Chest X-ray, PA view. Patient: 49 years old, sex M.
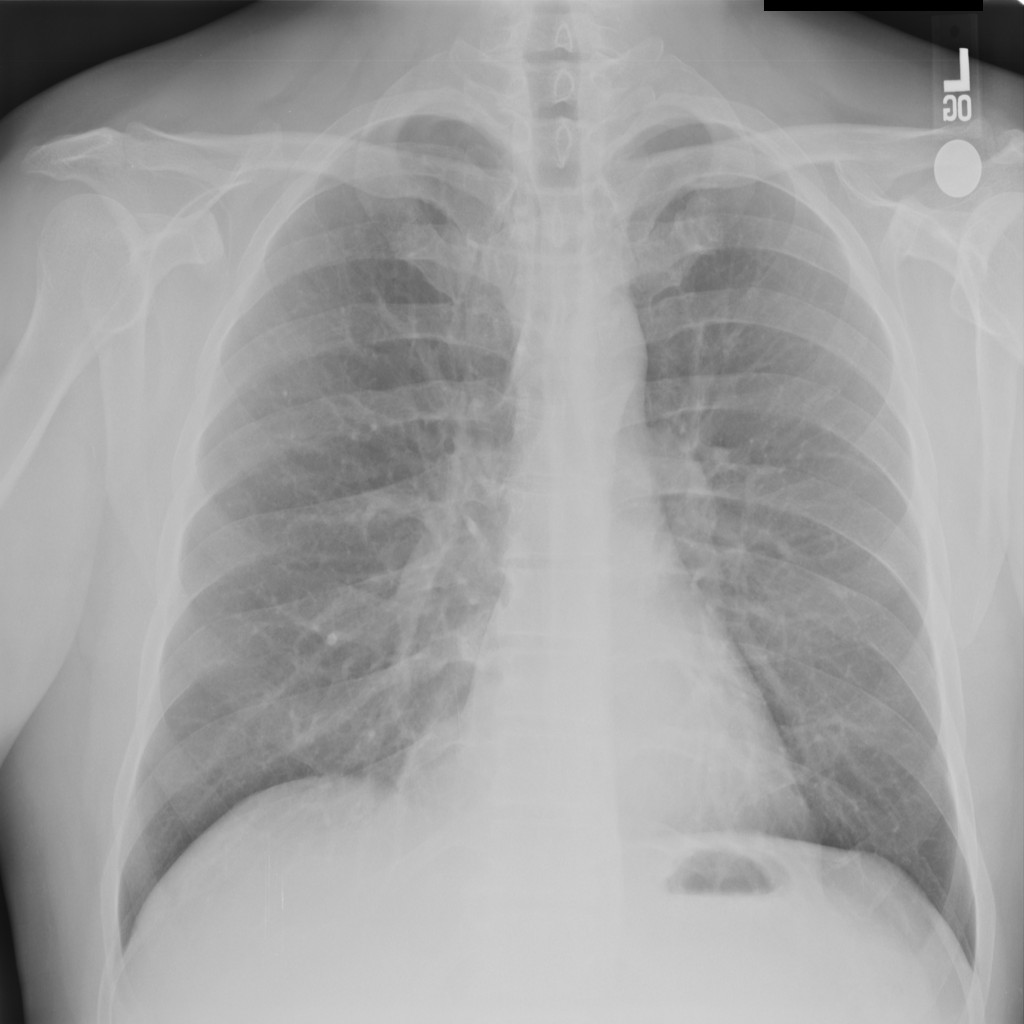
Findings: No Finding